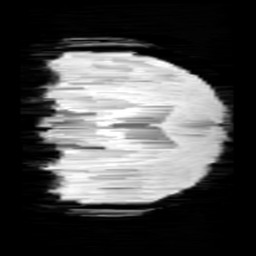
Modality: minIP
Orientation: coronal
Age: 11
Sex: female
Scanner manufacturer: siemens
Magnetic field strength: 3 T
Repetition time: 0.027 s
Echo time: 0.02 s